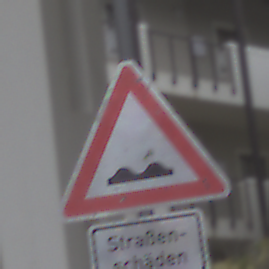
Verkehrszeichen: UnebeneFahrbahn
Zusatzzeichen unten: HinweiseAufGefahrenDurchVerbaleAngabe3
Umgebung: Outdoor, Urban
Tageszeit: Midday
Wetter: Overcast
Licht: Natural
Jahreszeit: NotSpecified
Kontrast: LowContrast